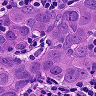
Metastatic tissue present: yes